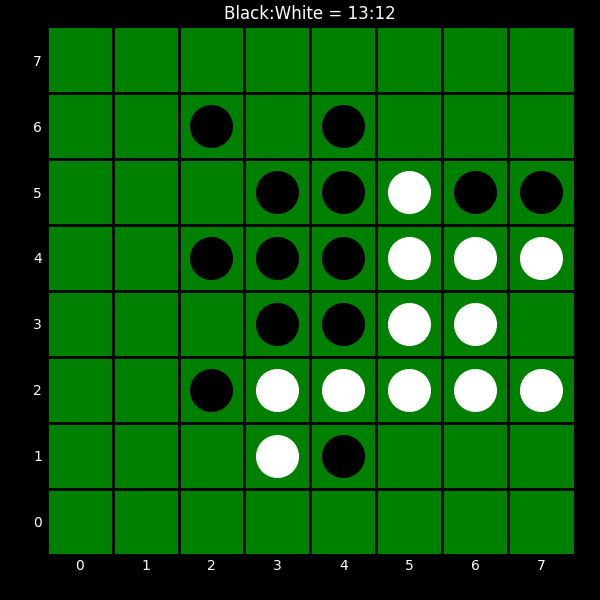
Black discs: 13
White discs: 12